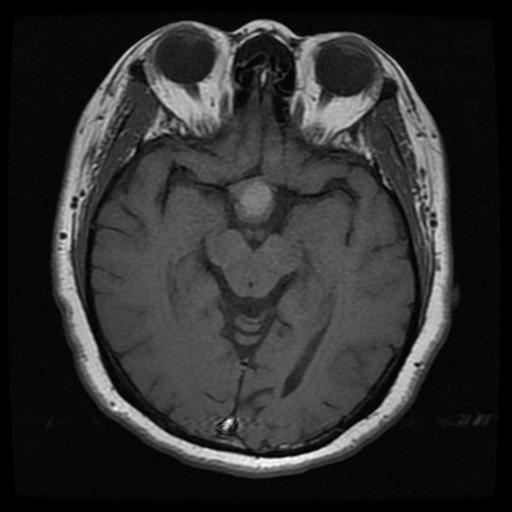
Label: pituitary